Interaction volume radius: 10 \u00c5
Interaction volume height: 10 \u00c5
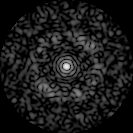
Disorder parameter: 0.8082